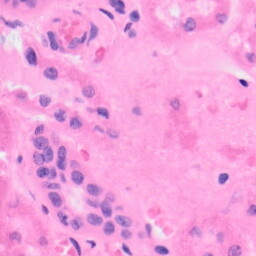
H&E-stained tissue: Kidney